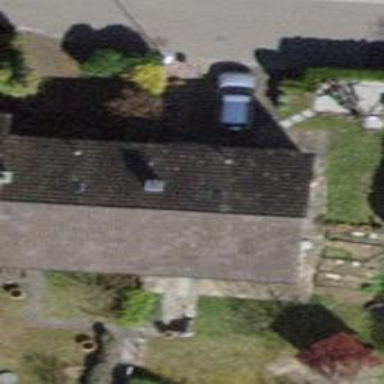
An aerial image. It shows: Building with tile roof.